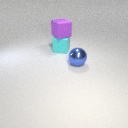
large purple rubber cube above large cyan rubber cube